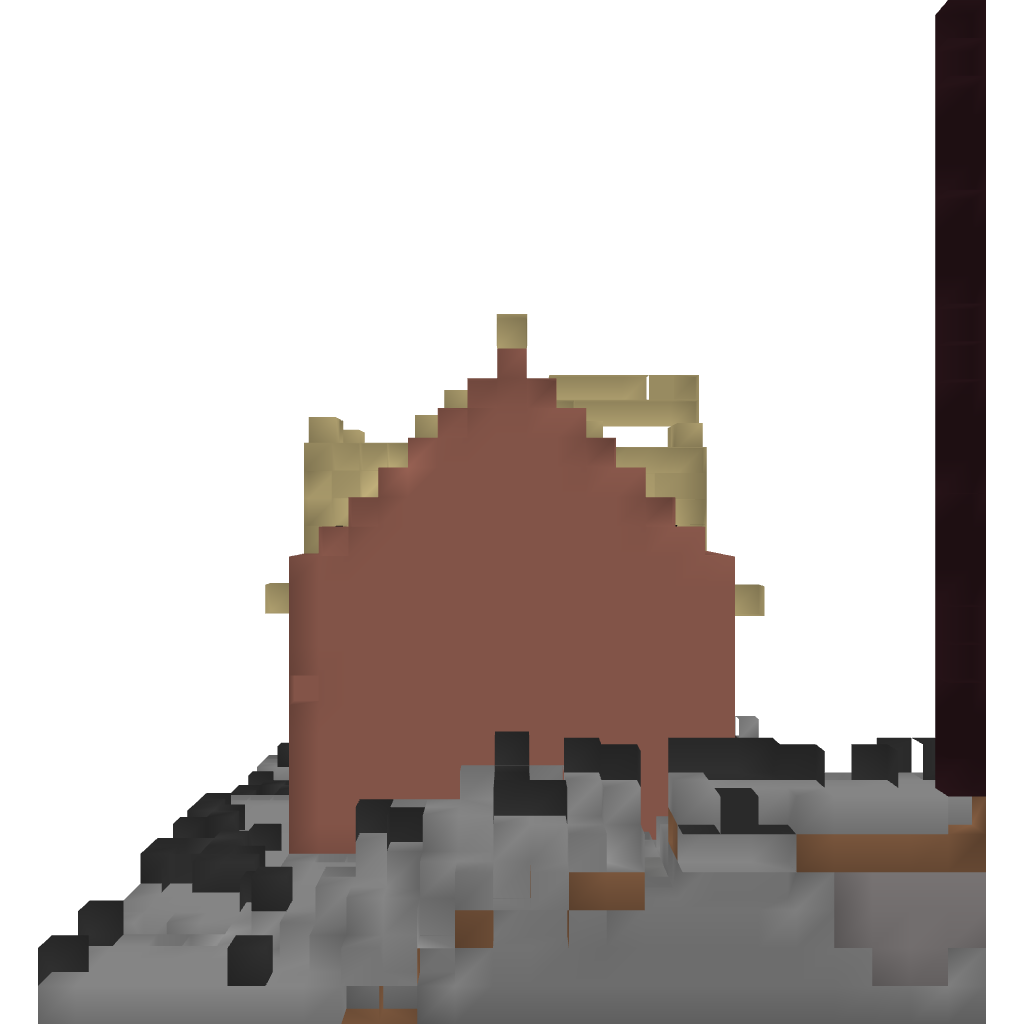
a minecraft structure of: Red Brick House